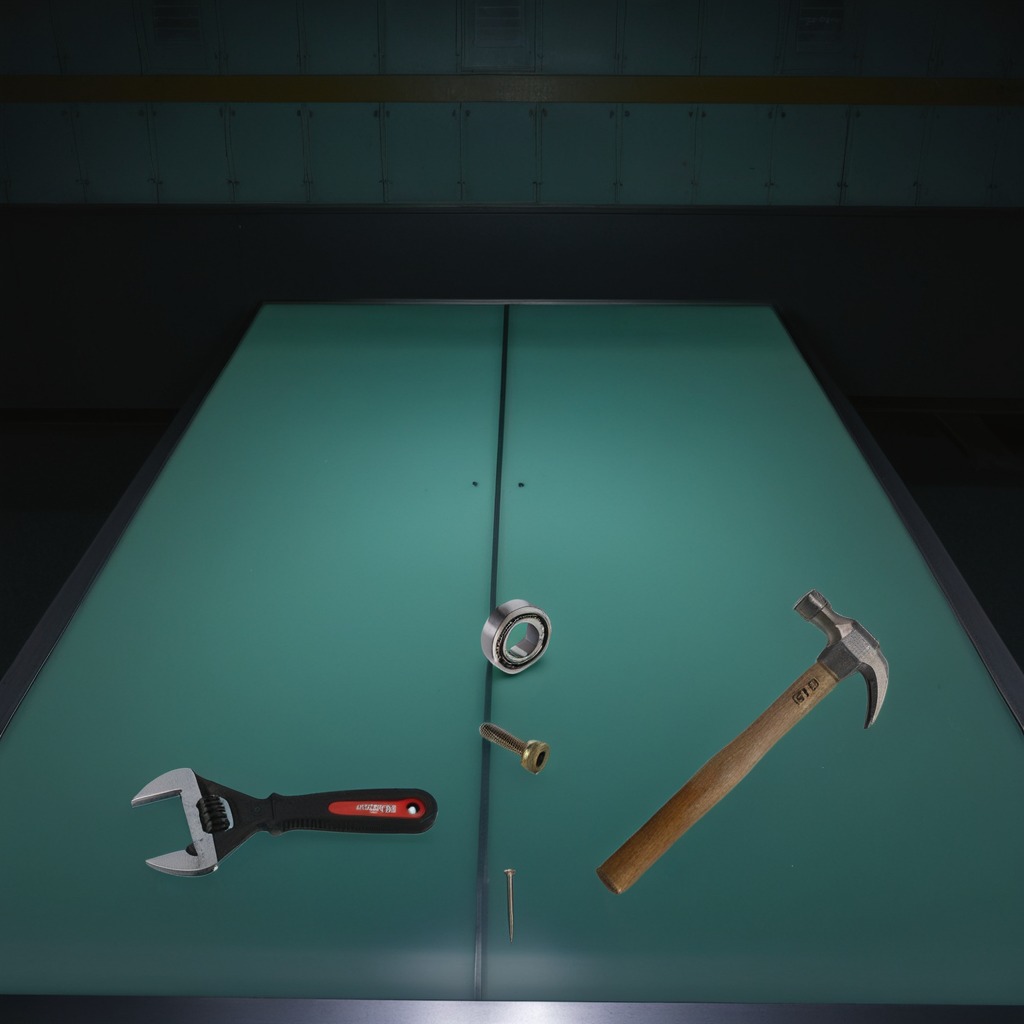
A ball bearing, a machine screw, a hammer, an iron nail, and a wrench are lying on the clean empty table in a railway signal maintenance room.